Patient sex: M
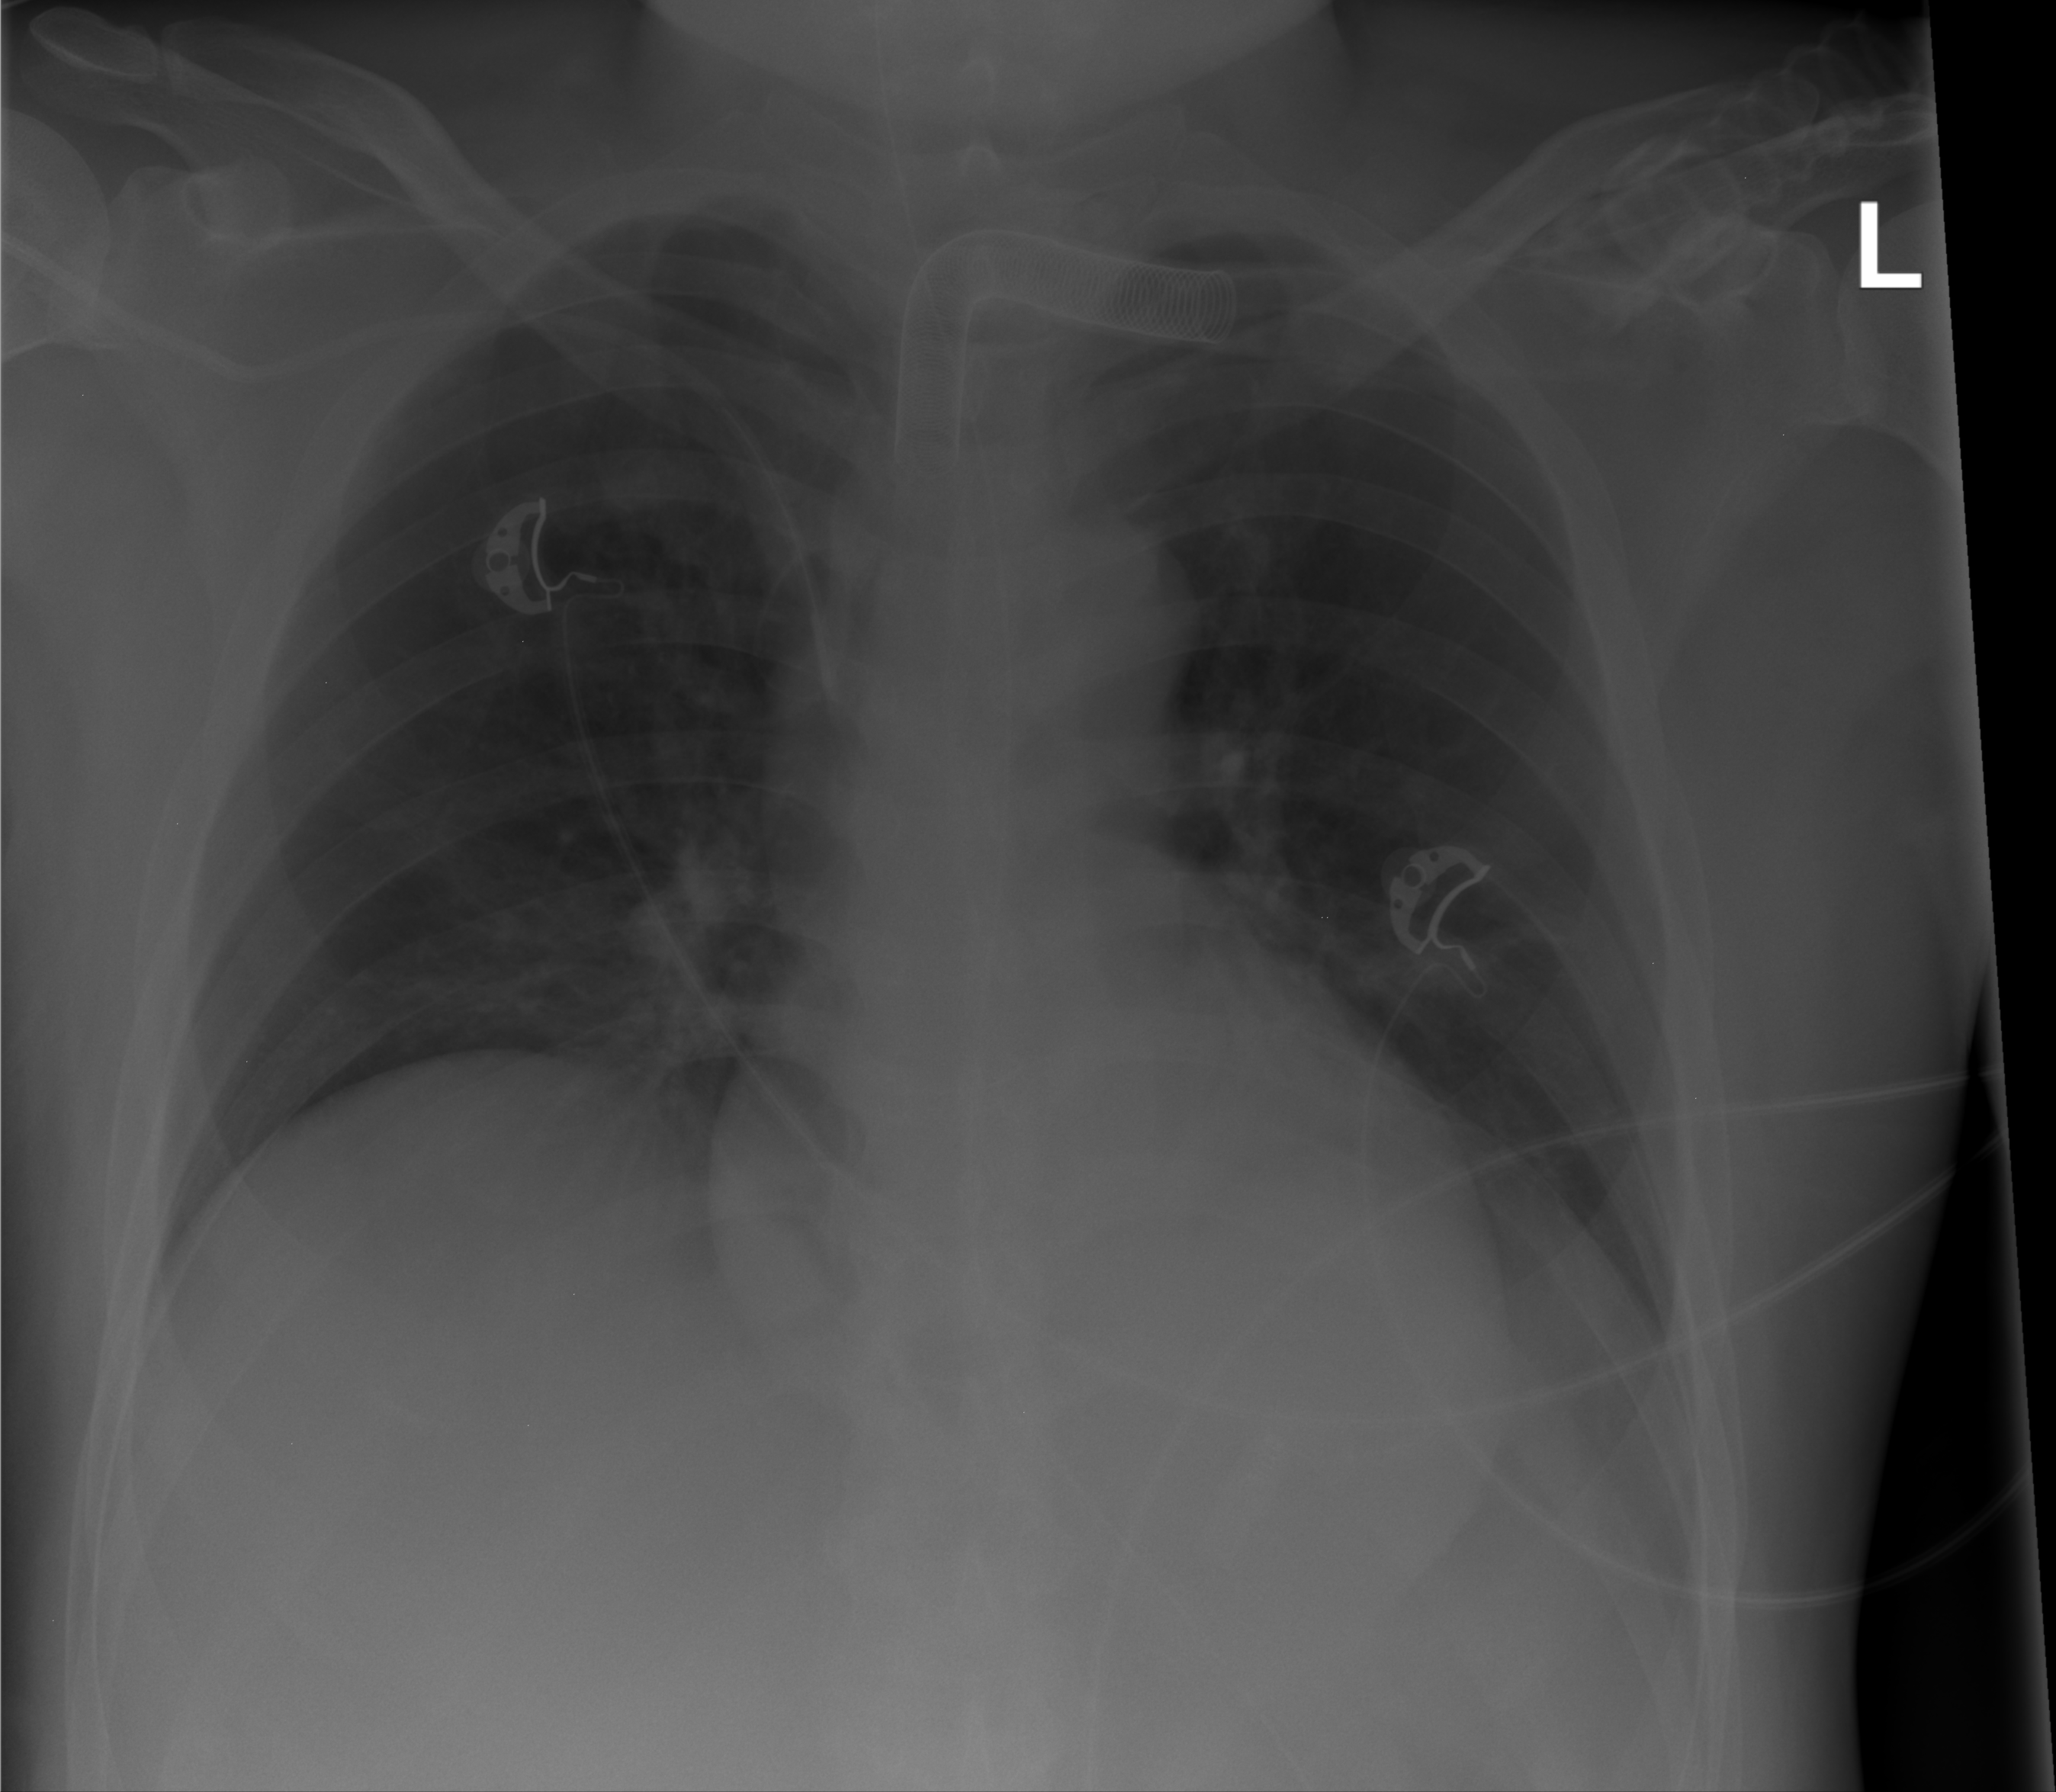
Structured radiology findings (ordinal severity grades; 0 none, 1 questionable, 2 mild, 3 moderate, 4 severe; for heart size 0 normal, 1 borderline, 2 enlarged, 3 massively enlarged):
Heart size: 0
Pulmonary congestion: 0
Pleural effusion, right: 0
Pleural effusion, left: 0
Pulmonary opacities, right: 0
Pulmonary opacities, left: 0
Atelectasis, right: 1
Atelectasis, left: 1